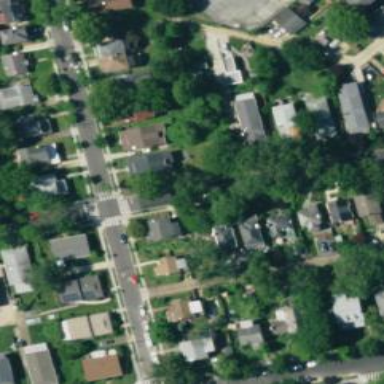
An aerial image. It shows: Residential road with asphalt surface. Sidewalk is present on the left side.